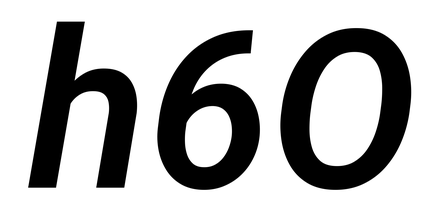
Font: Roboto-Italic_SemiBold_Italic